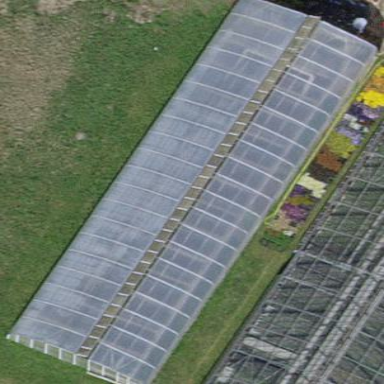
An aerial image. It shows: Greenhouse.